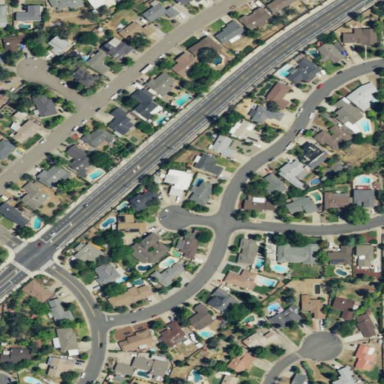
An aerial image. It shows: Residential area within subdivision.